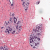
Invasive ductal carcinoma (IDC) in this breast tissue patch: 0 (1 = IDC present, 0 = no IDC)